Question: I am using d3.js to draw charts, however there are sections where there's no data and it obviously drops to zero. Like this:
I was wondering if there's anyway to end the line right as the data becomes zero and then resumes when there's data again? I'm not sure how to even go about this.
Thanks for your help!
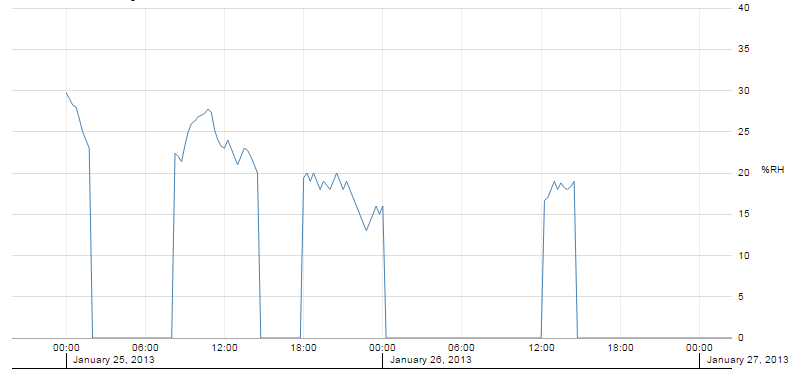
Answer: on the line generator add this:
'''
.defined(function (d) { return d.y != 0;})
'''
it will prevent the line from going all the way down to the axis